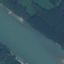
Land use / land cover class: River